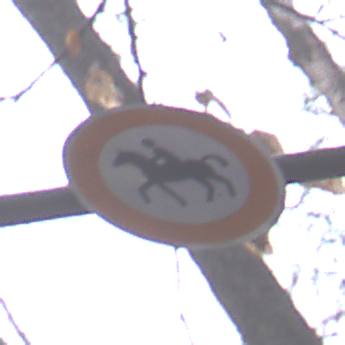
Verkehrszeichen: VerbotReiter
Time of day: Midday
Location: Outdoor (Nature)
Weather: Overcast
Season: Autumn
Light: Natural